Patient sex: M
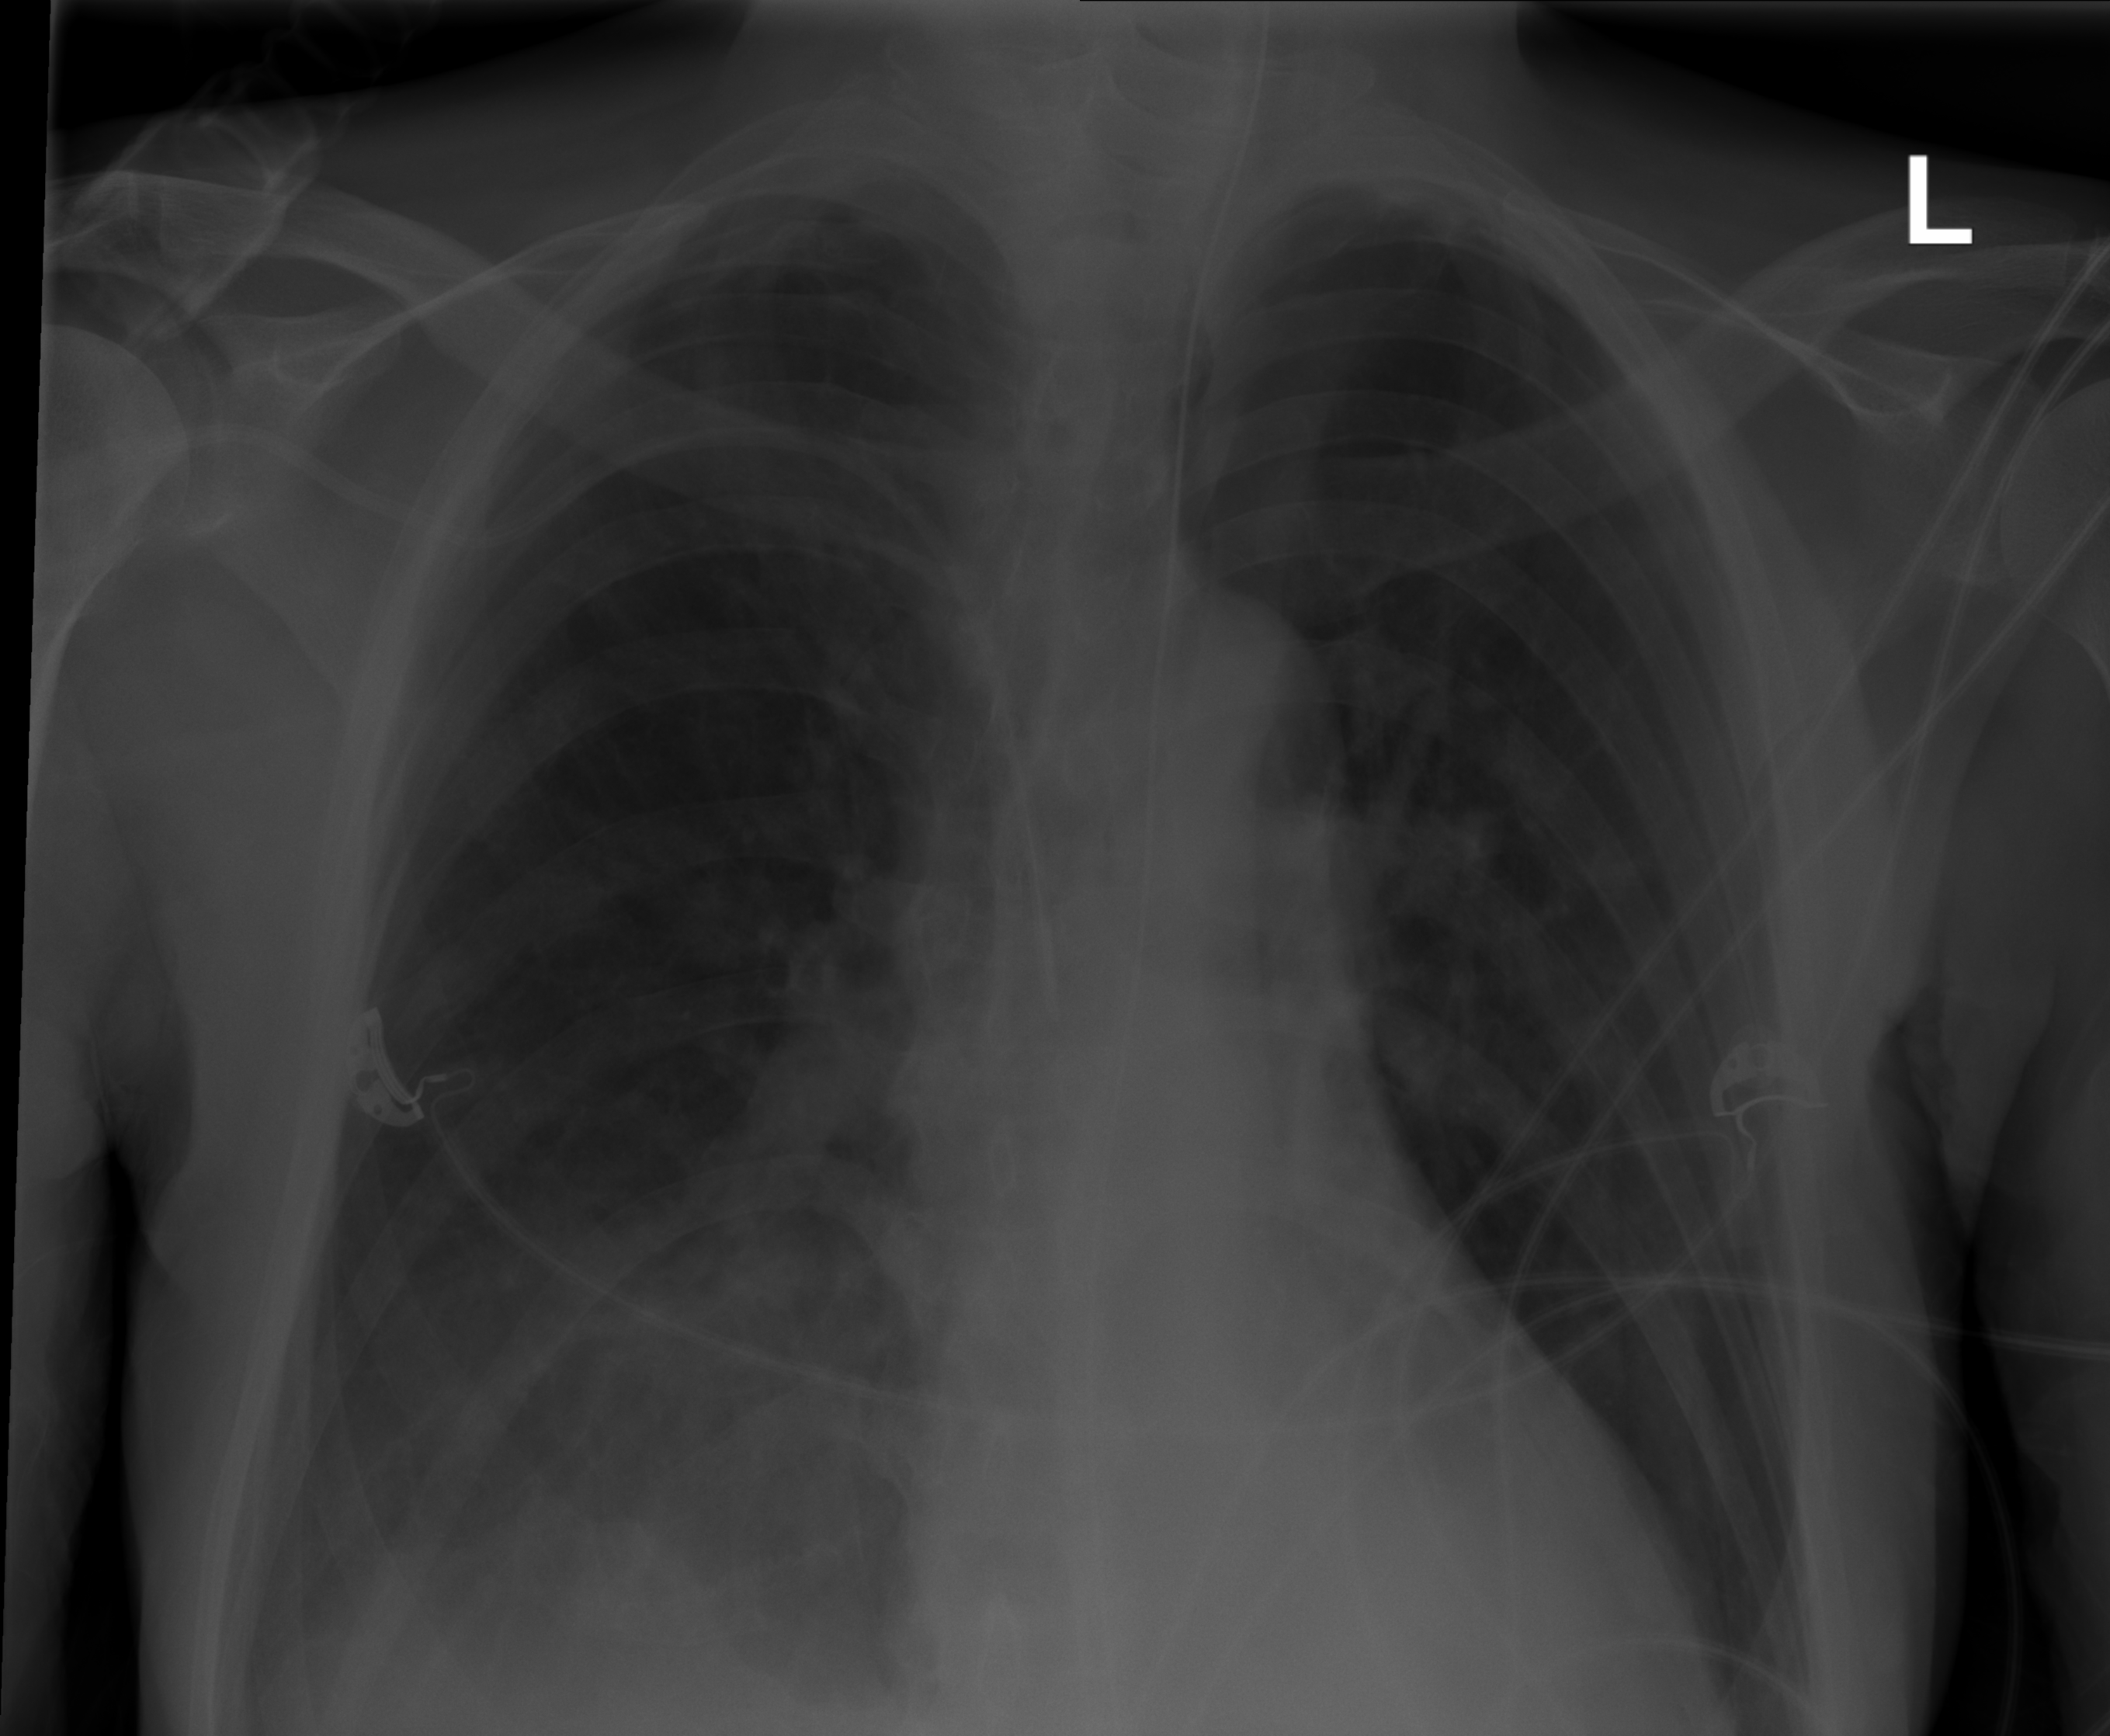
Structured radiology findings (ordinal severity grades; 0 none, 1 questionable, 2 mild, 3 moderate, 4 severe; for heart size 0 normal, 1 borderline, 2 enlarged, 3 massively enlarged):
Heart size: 0
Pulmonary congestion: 0
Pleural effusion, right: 2
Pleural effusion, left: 0
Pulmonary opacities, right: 2
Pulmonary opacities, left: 0
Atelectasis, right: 2
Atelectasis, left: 0